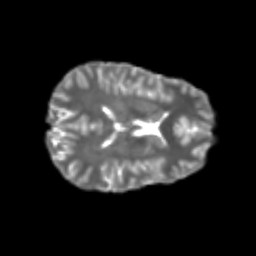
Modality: T2w
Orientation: axial
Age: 23
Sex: male
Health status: healthy
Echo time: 0.074 s